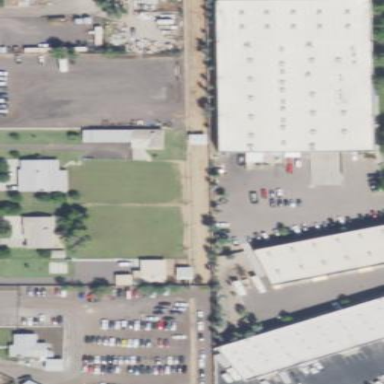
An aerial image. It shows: Industrial building.